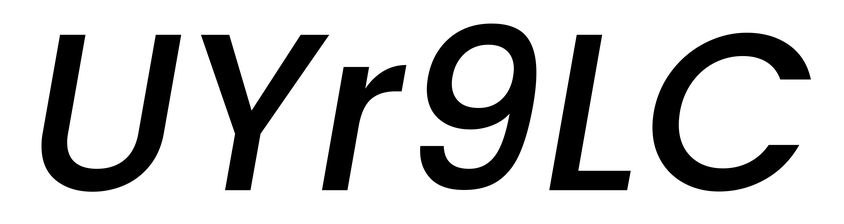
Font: Poppins-MediumItalic